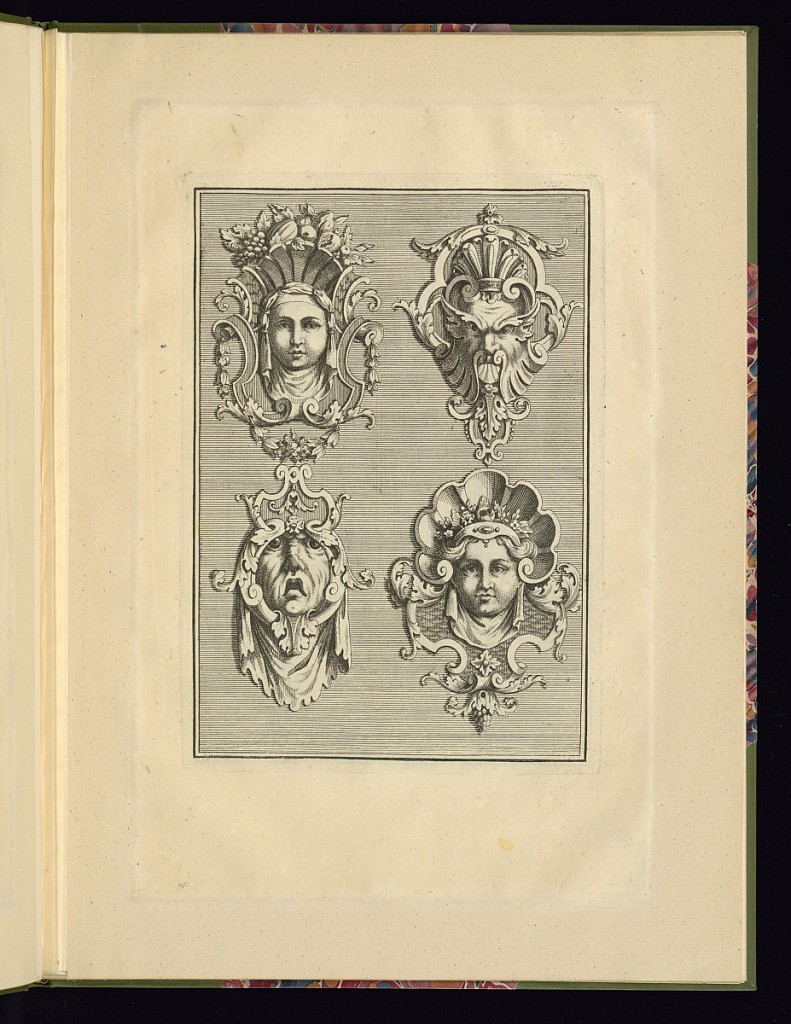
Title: Four Mask Designs
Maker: Johann Leonhard Eisler, German, 1672 – 1733
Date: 1720-25
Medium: Etching and engraving on laid paper
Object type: Print
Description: Four grotesque mascarons or mask designs featuring scrolling acanthus leaves, fleurons, shells, rosettes, drapery, scale pattern, fruit, and leaves.